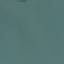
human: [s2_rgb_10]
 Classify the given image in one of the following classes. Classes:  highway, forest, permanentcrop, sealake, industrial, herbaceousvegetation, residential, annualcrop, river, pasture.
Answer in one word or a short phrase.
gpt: SeaLake